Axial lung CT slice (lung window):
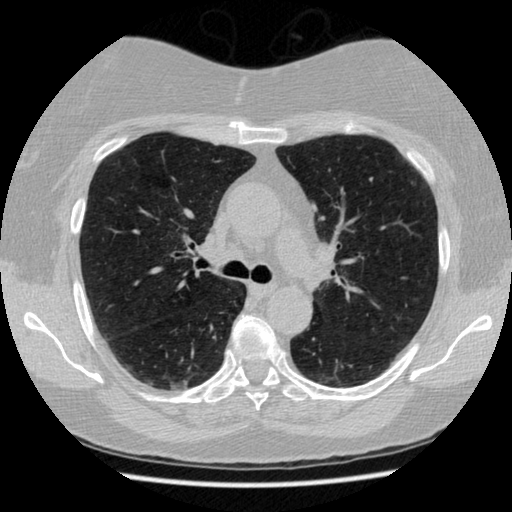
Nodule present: no